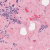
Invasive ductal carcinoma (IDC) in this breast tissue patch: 1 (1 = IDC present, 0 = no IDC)